Question: What is the #1 data skill?
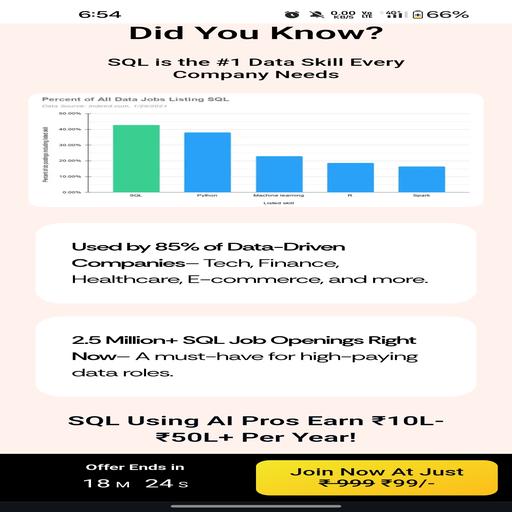
Answer: SQL